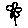
Label: flower